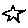
Label: star